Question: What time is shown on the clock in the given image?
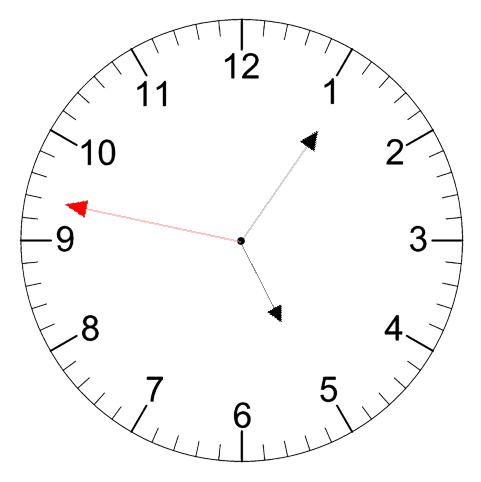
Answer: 05:05:47